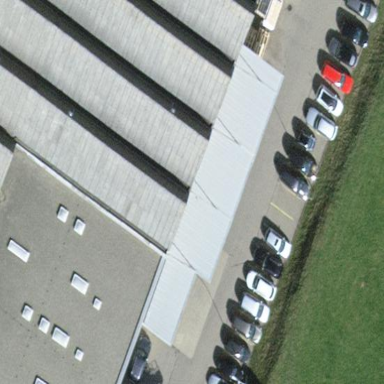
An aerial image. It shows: View of roof of building.